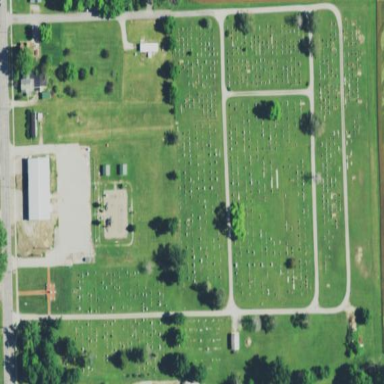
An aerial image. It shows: Graveyard.